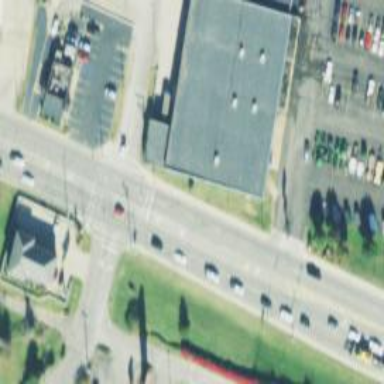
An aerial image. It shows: Marked crossing on footway.